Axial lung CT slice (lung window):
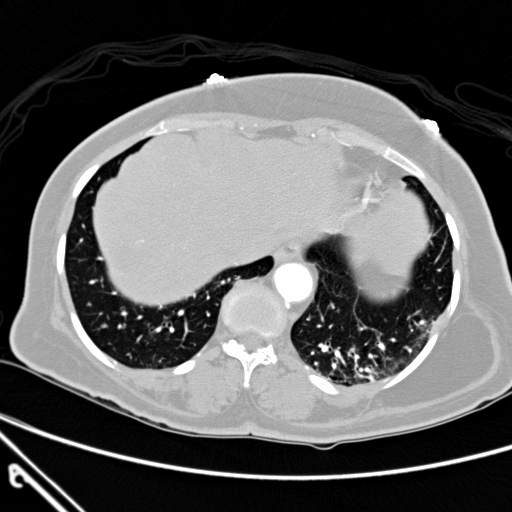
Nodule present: no